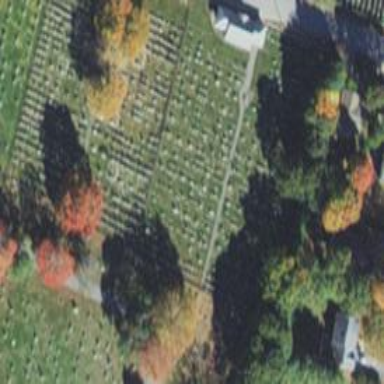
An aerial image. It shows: Cemetery with historic significance.